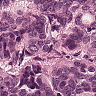
Metastatic tissue present: yes